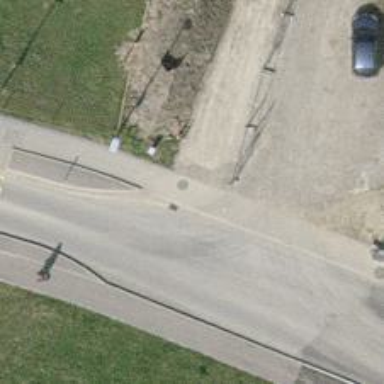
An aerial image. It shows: Unmarked road crossing.